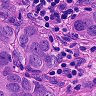
Metastatic tissue present: yes